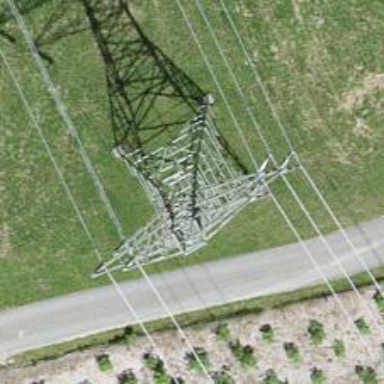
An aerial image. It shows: Power tower.